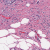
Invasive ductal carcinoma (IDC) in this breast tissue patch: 1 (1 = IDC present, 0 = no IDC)